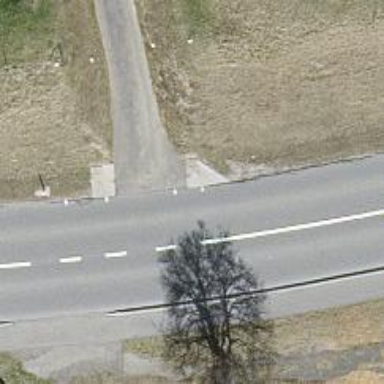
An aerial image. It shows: Tertiary road with asphalt surface.